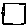
Label: square